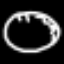
Label: clock